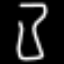
Label: hourglass